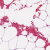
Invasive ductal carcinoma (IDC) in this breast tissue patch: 0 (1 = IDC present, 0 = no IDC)